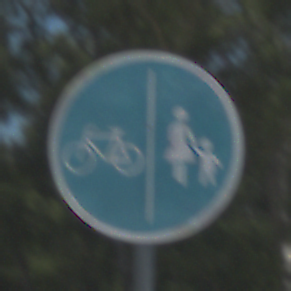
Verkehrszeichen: GetrennterRadUndGehwegRadwegLinks
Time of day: Midday
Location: Outdoor (Nature)
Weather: Clear
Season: NotSpecified
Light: Natural